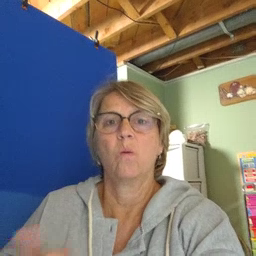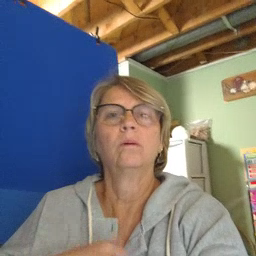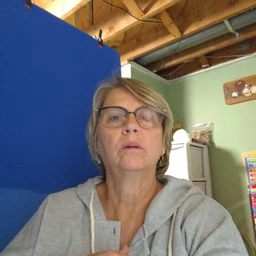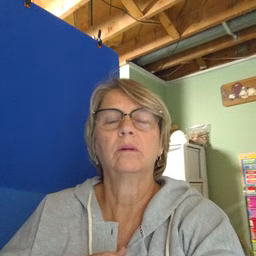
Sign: now